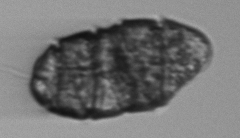
Label: Margalefidinium